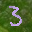
Label: 3